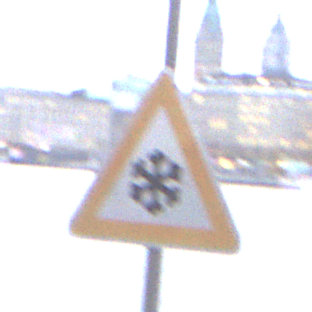
Verkehrszeichen: SchneeOderEisglaette
Umgebung: Outdoor, Urban
Tageszeit: MorningAfternoon
Wetter: Overcast
Licht: Natural
Jahreszeit: NotSpecified
Kontrast: LowContrast